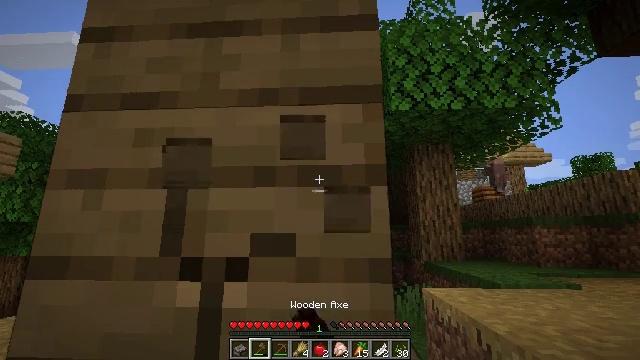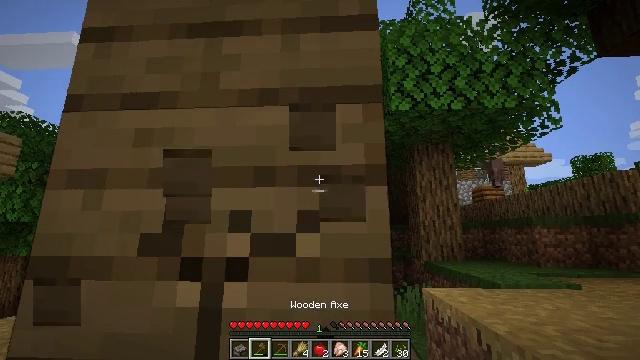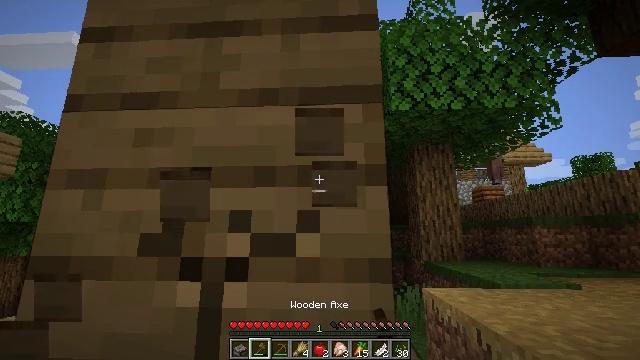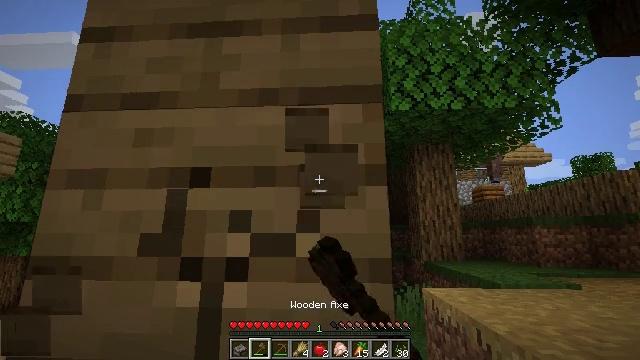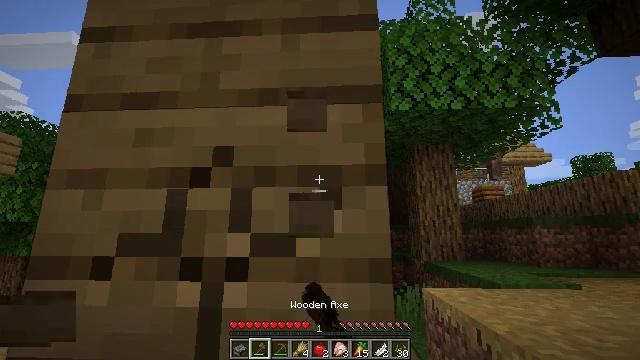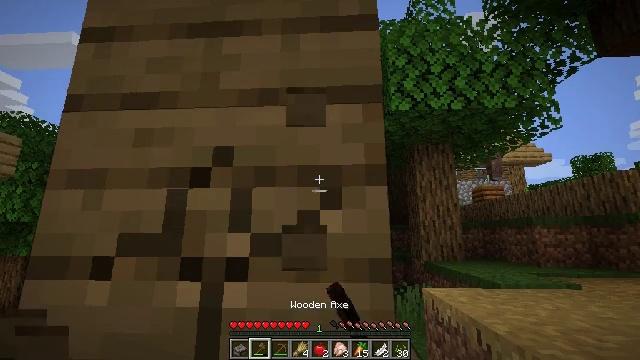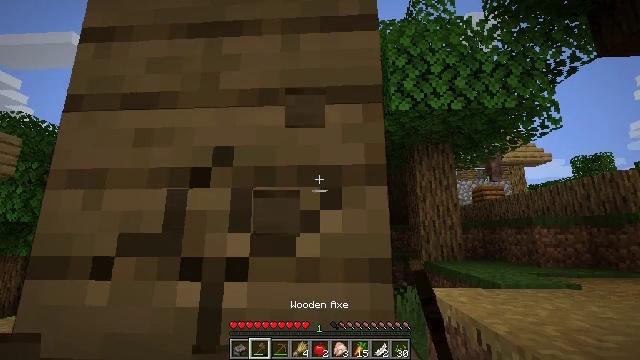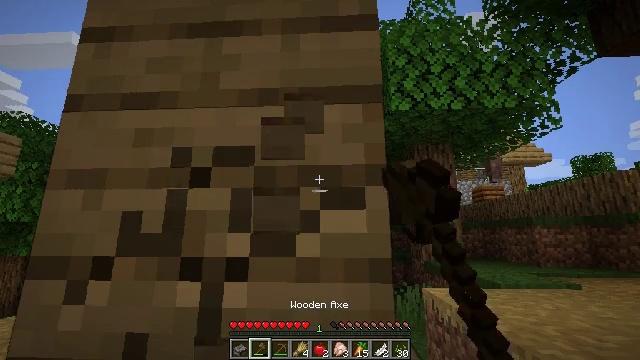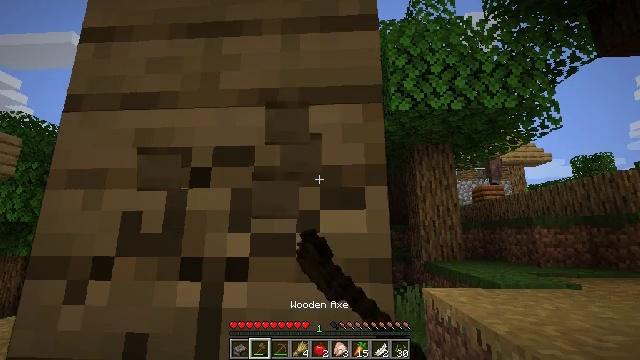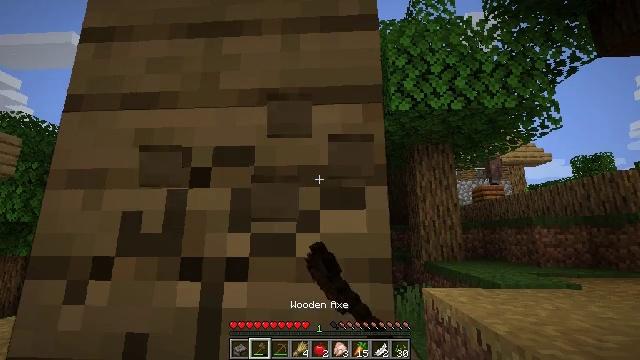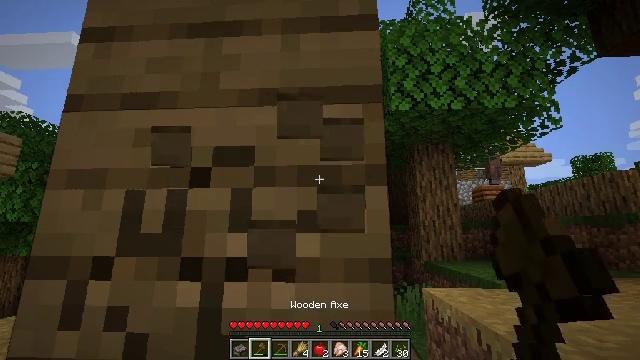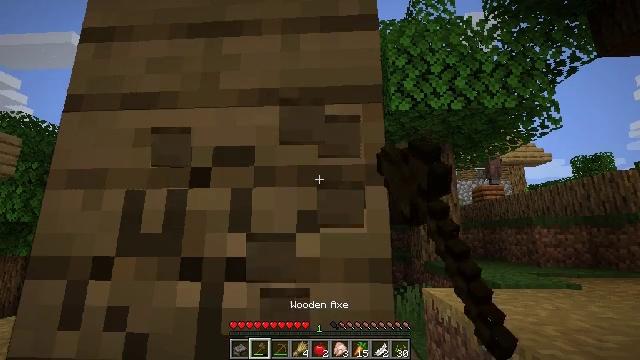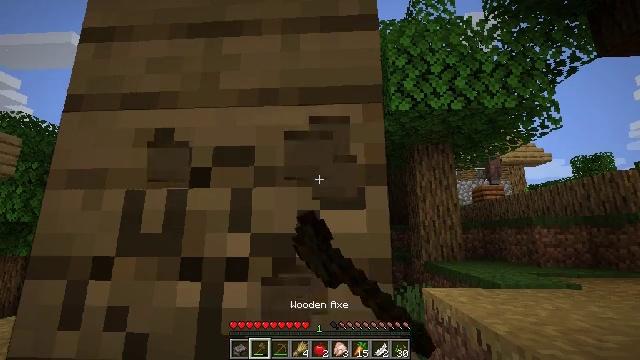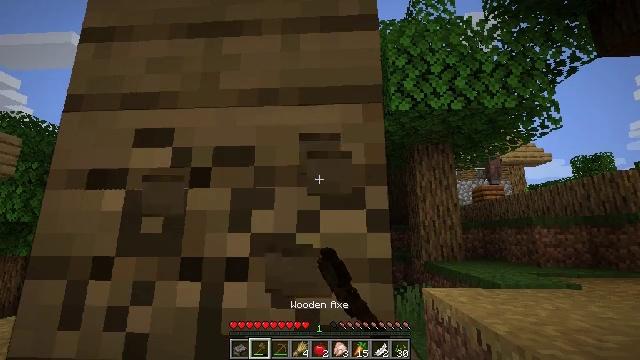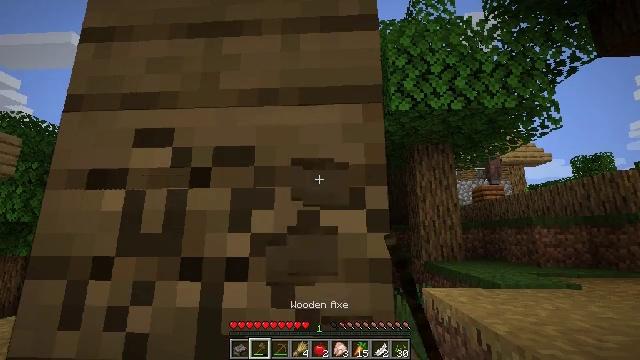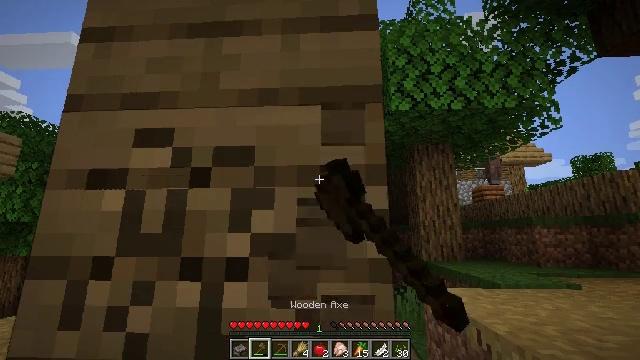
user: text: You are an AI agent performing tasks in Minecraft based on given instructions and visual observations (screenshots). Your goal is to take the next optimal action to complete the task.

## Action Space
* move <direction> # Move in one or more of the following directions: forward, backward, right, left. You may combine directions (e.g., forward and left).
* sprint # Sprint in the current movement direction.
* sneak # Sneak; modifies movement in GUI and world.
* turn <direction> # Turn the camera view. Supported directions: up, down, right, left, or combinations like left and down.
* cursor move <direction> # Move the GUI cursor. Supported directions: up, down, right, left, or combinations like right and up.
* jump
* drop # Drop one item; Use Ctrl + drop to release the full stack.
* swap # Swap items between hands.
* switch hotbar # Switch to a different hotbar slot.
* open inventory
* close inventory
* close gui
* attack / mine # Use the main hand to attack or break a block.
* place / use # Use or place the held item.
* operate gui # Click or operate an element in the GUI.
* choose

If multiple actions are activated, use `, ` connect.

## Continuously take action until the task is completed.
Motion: motion action
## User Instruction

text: Gather some oak planks.
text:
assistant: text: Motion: attack / mine
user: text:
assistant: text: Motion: attack / mine
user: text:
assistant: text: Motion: attack / mine
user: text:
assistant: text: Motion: attack / mine
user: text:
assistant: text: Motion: attack / mine
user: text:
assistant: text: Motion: attack / mine
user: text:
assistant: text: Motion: attack / mine
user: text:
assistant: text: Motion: attack / mine
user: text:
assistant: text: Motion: attack / mine
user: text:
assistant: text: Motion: attack / mine
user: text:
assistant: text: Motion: attack / mine
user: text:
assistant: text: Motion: attack / mine
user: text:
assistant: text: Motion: attack / mine
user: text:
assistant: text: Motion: attack / mine
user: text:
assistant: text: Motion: attack / mine
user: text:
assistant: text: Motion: attack / mine
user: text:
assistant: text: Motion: attack / mine
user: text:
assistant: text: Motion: attack / mine
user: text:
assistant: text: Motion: attack / mine
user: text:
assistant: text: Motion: attack / mine
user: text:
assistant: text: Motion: attack / mine
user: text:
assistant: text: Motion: attack / mine
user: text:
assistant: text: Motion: attack / mine
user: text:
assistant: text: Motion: attack / mine
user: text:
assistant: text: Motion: attack / mine
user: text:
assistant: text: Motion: turn left and down, attack / mine
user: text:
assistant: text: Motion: turn left and down, attack / mine
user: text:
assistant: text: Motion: turn left and down, attack / mine
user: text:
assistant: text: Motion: turn down, attack / mine
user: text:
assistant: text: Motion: attack / mine